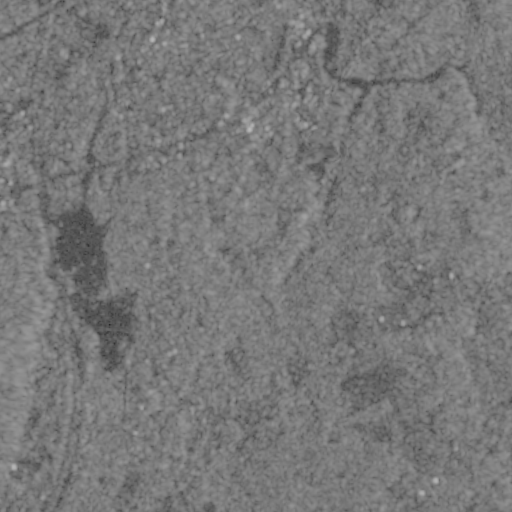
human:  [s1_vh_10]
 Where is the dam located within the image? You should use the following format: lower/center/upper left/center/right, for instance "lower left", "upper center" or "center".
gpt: The dam is located in the upper left of the image.
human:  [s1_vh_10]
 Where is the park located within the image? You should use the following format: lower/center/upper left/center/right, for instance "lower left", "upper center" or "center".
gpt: The park is located in the upper left of the image.
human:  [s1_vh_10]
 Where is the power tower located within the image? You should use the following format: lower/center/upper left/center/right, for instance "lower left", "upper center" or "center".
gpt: The power tower is located in the upper right of the image.
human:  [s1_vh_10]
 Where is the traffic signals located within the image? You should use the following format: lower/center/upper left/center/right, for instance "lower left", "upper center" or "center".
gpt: The traffic signals is located in the upper left of the image.
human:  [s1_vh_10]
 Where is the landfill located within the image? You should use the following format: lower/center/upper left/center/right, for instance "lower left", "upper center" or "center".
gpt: There is no landfill in the image.

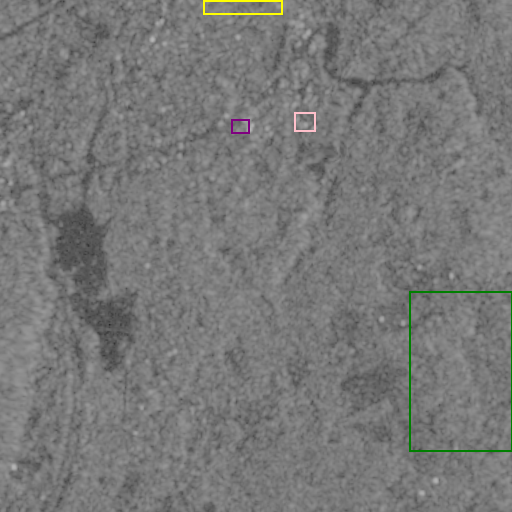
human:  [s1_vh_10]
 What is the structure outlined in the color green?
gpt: The structure outlined in green is a crop field.
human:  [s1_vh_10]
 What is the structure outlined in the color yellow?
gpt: The structure outlined in yellow is a park.
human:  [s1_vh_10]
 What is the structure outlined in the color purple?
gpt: The structure outlined in purple is a parking lot.
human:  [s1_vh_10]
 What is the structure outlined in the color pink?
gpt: The structure outlined in pink is a building.
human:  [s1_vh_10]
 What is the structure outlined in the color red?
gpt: There is no red outline.